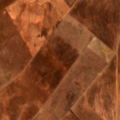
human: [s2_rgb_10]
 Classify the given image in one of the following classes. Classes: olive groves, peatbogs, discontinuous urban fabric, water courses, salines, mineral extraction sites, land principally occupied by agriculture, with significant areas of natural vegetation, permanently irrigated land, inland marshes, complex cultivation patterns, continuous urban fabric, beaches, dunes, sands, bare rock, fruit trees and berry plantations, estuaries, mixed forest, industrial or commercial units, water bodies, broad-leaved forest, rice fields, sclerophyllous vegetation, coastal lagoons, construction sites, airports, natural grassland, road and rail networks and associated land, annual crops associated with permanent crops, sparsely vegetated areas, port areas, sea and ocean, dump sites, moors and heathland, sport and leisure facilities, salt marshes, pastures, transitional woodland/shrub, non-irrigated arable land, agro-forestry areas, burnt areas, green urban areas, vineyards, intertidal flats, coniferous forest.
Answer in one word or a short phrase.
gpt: non-irrigated arable land